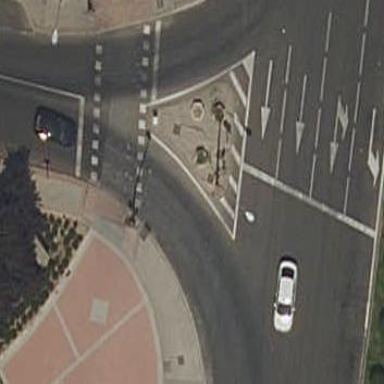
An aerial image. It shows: Kerb barrier.